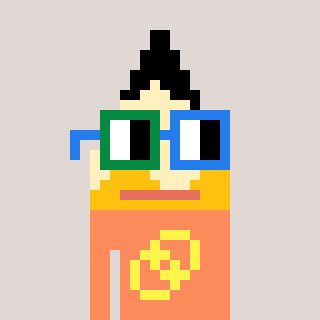
a pixel art character with square green and blue glasses, a pencil-shaped head and a peachy-colored body on a warm background